Question: R beginner here. When I try 'boxplot(mtcars$mpg)', I can't see any units on the bottom right where the plot is generated. How can I display units for the boxplot?

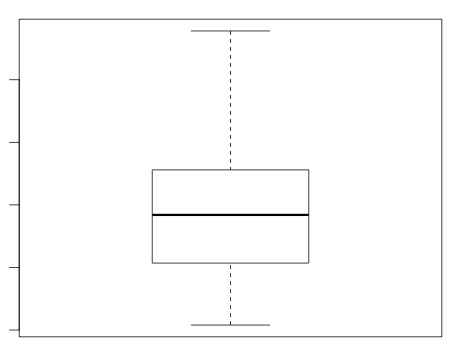
Answer: '''
boxplot(mtcars$mpg, las =2) # las =1 will also do. (horizontal label)
'''